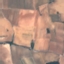
Land use / land cover: PermanentCrop